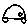
Label: car